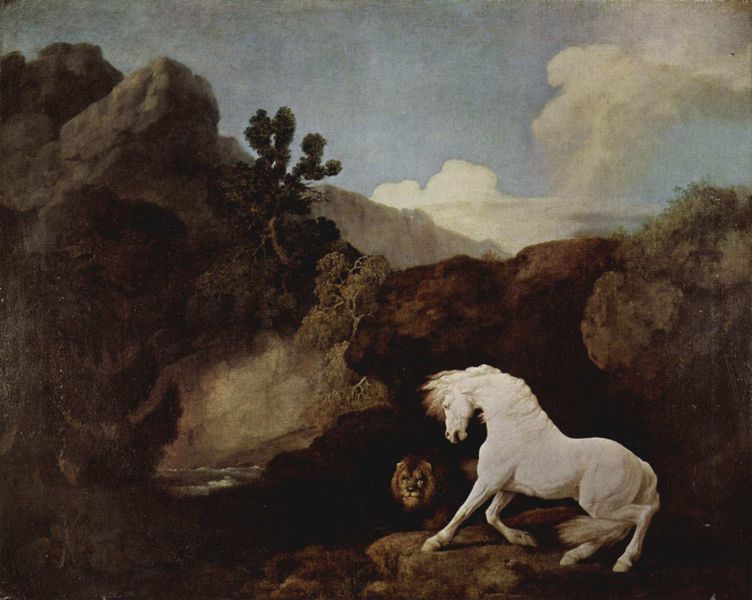
Titel: Das von einem Löwen erschreckte Pferd
Künstler: George Stubbs
Standort: Liverpool
Institution: Walker Art Gallery
Schlagwörter: baum, berg, blau, blätter, dunkel, felsen, gemälde, gestein, himmel, kampf, schatten, wasser, weiß, wolken, bäume, fluss, grün, landschaft, ocker, see, ufer, bewegung, braun, grau, hell, licht, nase, profil, schwarz, symbol, gras, tier, tiere, wolke, beige, augen, stein, öl, ast, bach, horizont, hügel, natur, strauch, wind, busch, sonne, sträucher, haare, pflanzen, höhle, höle, kontrast, ohren, wald, pferd, beine, hufe, mähne, schwanz, schweif, abhang, berge, fels, gebirge, gipfel, hang, schlucht, böschung, romantik, angst, luft, unwetter, wehen, wild, muskeln, finster, palme, klippe, erschrecken, bla, wurzel, gestade, blanc, noir, gefahr, dynamik, tanne, löwenkopf, schimmel, bedrohung, wurzeln, schnauze, dunkle, hölle, karg, maul, nüstern, fabel, dramatik, grotte, unkraut, urwald, diagonale, kakteen, kaktus, mehne, löwe, schweiff, scheu, scheuen, kräuter, ciel, nature, paysage, gemölde, cheval, einhorn, hengst, bergbach, muskulatur, pferdeschwanz, hell dunkel kontrast, bewuchs, schreck, kliff, löwenmähne, markus, lion, nuage, nuages, mouvement, ocer, raubtier, wiehern, animaux, überraschung, vent, animal, weißes, angrund, stoppen, anhalten, roche, löer, fesl, beut quline, stehenbleiben, um, 1900, weif, abre, roches, abres, roque, helldunkel-kontras